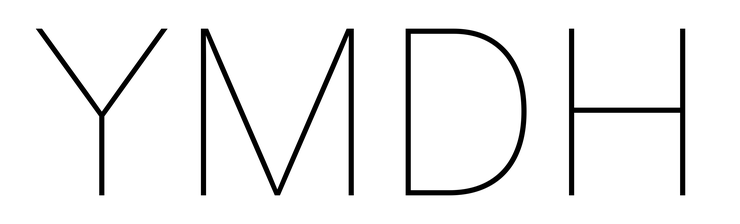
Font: Inter_Thin